Question: We're using XMS.Net to connect to a WebSphere MQ server V7; this has always worked fine with a V6 server but since the "other party" has upgraded to V7 we expierienced some trouble. Most of it has been fixed but now I've stumbled upon an error that I can't explain, nor find anything about:
'''
CWSMQ0282E: A null value has been used for argument BUFFER = <> NULL within method ImportMQMDMesageBuffer(WmqSession, WmqDestination, MQMD,byte[],int,int).
The preceding method detected an invalid null argument.
If necessary, recode the application to avoid the error condition.
Stacktrace: at IBM.XMS.Client.WMQ.WmqReceiveMarshal.ImportMQMDMesageBuffer(MQMessageDescriptor mqmd, Byte[] buffer, Int32 dataStart, Int32 dataEnd)
at IBM.XMS.Client.WMQ.WmqAsyncConsumerShadow.Consumer(Phconn hconn, MQMessageDescriptor mqmd, MQGetMessageOptions mqgmo, Byte[] pBuffer, MQCBC mqcbc)
at IBM.WMQ.Nmqi.UnmanagedNmqiMQ.NmqiConsumerMethodUM(Int32 hconn, IntPtr structMqmd, IntPtr structMqgmo, IntPtr buffer, IntPtr structMqcbc)
'''
The only thing I I know about the cause of this error is that we sent a message and I'm expecting the CoA and CoD messages; I'm expecting these to be in the queue and when I shut down my consumer listening for these messages the rest works fine.
I have absolutely no idea what is going on...
This is the minimum testcase:
'''
using System;
using System.Configuration;
using System.Text;
using IBM.XMS;
namespace TestApp
{
class Program
{
static void Main(string[] args)
{
//Setup unhandled exception "logging"
AppDomain.CurrentDomain.UnhandledException += new UnhandledExceptionEventHandler(CurrentDomain_UnhandledException);
//Change this to your own needs!
string QueueManager = "CONTOSO";
string Channel = "MYCOMPANY.CONTOSO.TCP";
string Queue = "MYCOMPANY.REPORTQ";
string HostIP = "192.168.1.29"
int Port = 1416;
//Create connection
var factoryfactory = XMSFactoryFactory.GetInstance(XMSC.CT_WMQ);
var connectionfactory = factoryfactory.CreateConnectionFactory();
connectionfactory.SetStringProperty(XMSC.WMQ_QUEUE_MANAGER, QueueManager);
connectionfactory.SetStringProperty(XMSC.WMQ_HOST_NAME, HostIP);
connectionfactory.SetIntProperty(XMSC.WMQ_PORT, Port);
connectionfactory.SetStringProperty(XMSC.WMQ_CHANNEL, Channel);
connectionfactory.SetIntProperty(XMSC.WMQ_BROKER_VERSION, XMSC.WMQ_BROKER_V2);
connectionfactory.SetIntProperty(XMSC.WMQ_CONNECTION_MODE, XMSC.WMQ_CM_CLIENT_UNMANAGED);
var connection = connectionfactory.CreateConnection();
connection.ExceptionListener = new ExceptionListener(OnXMSExceptionReceived);
//Create session
var session = connection.CreateSession(false, AcknowledgeMode.ClientAcknowledge);
//Create consumer
var queue = session.CreateQueue(string.Format("queue://{0}/{1}", QueueManager, Queue));
queue.SetIntProperty(XMSC.WMQ_TARGET_CLIENT, XMSC.WMQ_TARGET_DEST_MQ); //Prevent automatic RFH (or JMS) headers in messages...
var consumer = session.CreateConsumer(queue);
consumer.MessageListener = new MessageListener(OnMessageReceived); //Messages received will be handled by OnMessageReceived
//Start the connection (which starts the consumer to listen etc.)
Console.WriteLine("Starting");
connection.Start();
Console.WriteLine("Started; press any key to stop");
//Now we wait...
Console.ReadKey();
//Tear down the connection
Console.WriteLine("Stopping");
connection.Stop();
Console.WriteLine("Stopped; press any key to end application");
//Keep the console around
Console.ReadKey();
}
private static void OnMessageReceived(IMessage message)
{
Console.WriteLine("Message received");
if (message is IBytesMessage)
{
var bytesmsg = (IBytesMessage)message;
var data = new byte[bytesmsg.BodyLength];
Console.WriteLine(Encoding.UTF8.GetString(data));
}
else
{
//The message is not an IBytesMessage, check to see if it is a Feedback-type message
if (message.PropertyExists(XMSC.JMS_IBM_FEEDBACK))
{
//Figure out which type of feedback message this is
int feedback = message.GetIntProperty(XMSC.JMS_IBM_FEEDBACK);
switch (feedback)
{
case MQC.MQFB_COA:
Console.WriteLine("COA received");
break;
case MQC.MQFB_COD:
Console.WriteLine("COD received");
break;
default:
//Unknown feedback type
Console.WriteLine("Unknown feedback");
break;
}
}
else
{
//The message is not a feedback message; we don't know what this is so it's unexpected.
Console.WriteLine("Unexpected message received");
}
}
Console.WriteLine("Acknowledging");
message.Acknowledge();
Console.WriteLine("Acknowledged");
}
private static void CurrentDomain_UnhandledException(object sender, UnhandledExceptionEventArgs e)
{
//Uh oh
Console.WriteLine("*** UnhandledException ***");
Console.WriteLine((e.ExceptionObject as Exception).Message);
Console.WriteLine("******************************");
}
private static void OnXMSExceptionReceived(Exception ex)
{
//Uh oh
Console.WriteLine("*** OnXMSExceptionReceived ***");
Console.WriteLine(ex.Message);
Console.WriteLine("******************************");
}
}
}
'''
Create a new (console)project, add a reference to IBM.XMS.dll (C:\Program Files (x86)\IBM\WebSphere MQ\Tools\Lib\IBM.XMS.dll) and run the project. Put any message in the report queue and see what happens.
When connected to a V6 server everything is fine, V7 results in the exception being thrown.
Also we tried updating to 2.1.0.1 but to no avail...
Here's what I'm seeing:

<URL>.
I also tried switching the (test)application to .Net V2.0.50727.5456 but that doesn't help either.
I seem to have narrowed it down to "empty" CoA's and CoD's; when messages are sent with the MQRO_COA_WITH_DATA or MQRO_COA_WITH_FULL_DATA (same for CoD) as opposed to MQRO_COA then the CWSMQ0282E error doesn't occur. So XMS.Net seems to crash on empty bodies for CoA's and CoD's. I need to confirm some things to ensure it's not caused by other stuff in my project interfering but I'm quite sure this is the cause.
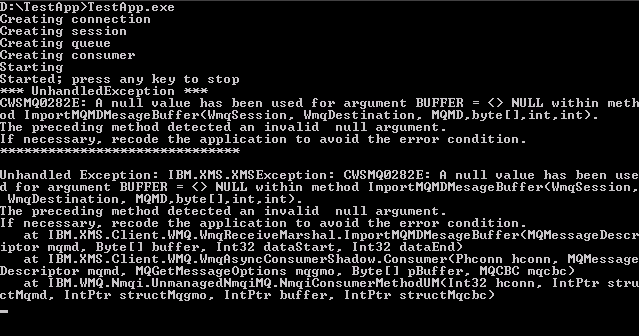
Answer: As far as I can determine this exception, indeed, occurs on "empty" CoA's en CoD's. When messages are sent with the 'MQRO_COA_WITH_DATA' / 'MQRO_COD_WITH_DATA' (or even bulkier 'MQRO_COA_WITH_FULL_DATA' / 'MQRO_COD_WITH_FULL_DATA') the exception doesn't occur. We will file a "PMR" with IBM to confirm.